Field crop: tomato
Growth stage: 2
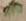
Species: solanum